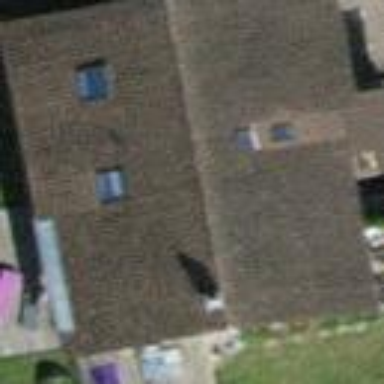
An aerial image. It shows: Building with tile roof.